Question: I update my question asked yesterday,and hope someone to clarify this question !
When applying pitch-yaw-roll(assume we choose this order) angles to implement a air camera,I think we can compute the view matrix like this :

And there are sites support this viewpoint such as <URL>
and <URL>,their code style like this :
'''
// First, transform the camera (viewing matrix) from world space to eye space
// Notice all values are negated, because we move the whole scene with the
// inverse of camera transform
glRotatef(-roll, 0, 0, 1); // roll
glRotatef(-yaw, 0, 1, 0); //yaw
glRotatef(-pitch, 1, 0, 0); // pitch
glTranslatef(-cameraPosition[0], -cameraPosition[1], -cameraPosition[2]);
'''
I do believe this is right.
while <URL>
, <URL>
code like this style :
'''
glRotatef(roll, 0, 0, 1); // roll
glRotatef(yaw, 0, 1, 0); //yaw
glRotatef(pitch, 1, 0, 0); // pitch
glTranslatef(-cameraPosition[0], -cameraPosition[1], -cameraPosition[2]);
'''
Why books and others choose the second code style? Please Help clarify this question !
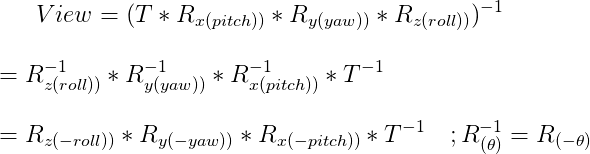
Answer: I would suggest that it's a matter of convention. Eg, is the pitch angle positive when you nose-up or positive when you nose-down? Both approaches work fine, you may just need to negate the angles depending on your chosen convention. In the real world I have arguments about what "dip" and "azimuth" mean with geologists all the time and it seems that there is no set convention in geological circles.
It seems that your Lloyd Goodall reference does not negate the camera position in the glTranslatef() call. Yet another convention?
To answer the question of why they choose that code style... I think it somewhat arbitrary and so authors will simply do it one way or the other.